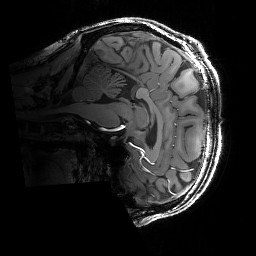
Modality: T1w
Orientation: sagittal
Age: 23
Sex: male
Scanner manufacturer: siemens
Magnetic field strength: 6.98 T
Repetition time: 3 s
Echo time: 0.00388 s